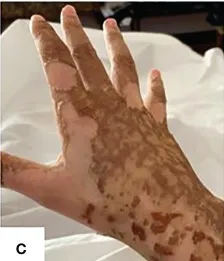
(D) Complete re-epithelialization 2 months after axi-cel infusion.
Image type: medical_photograph (skin_photograph)